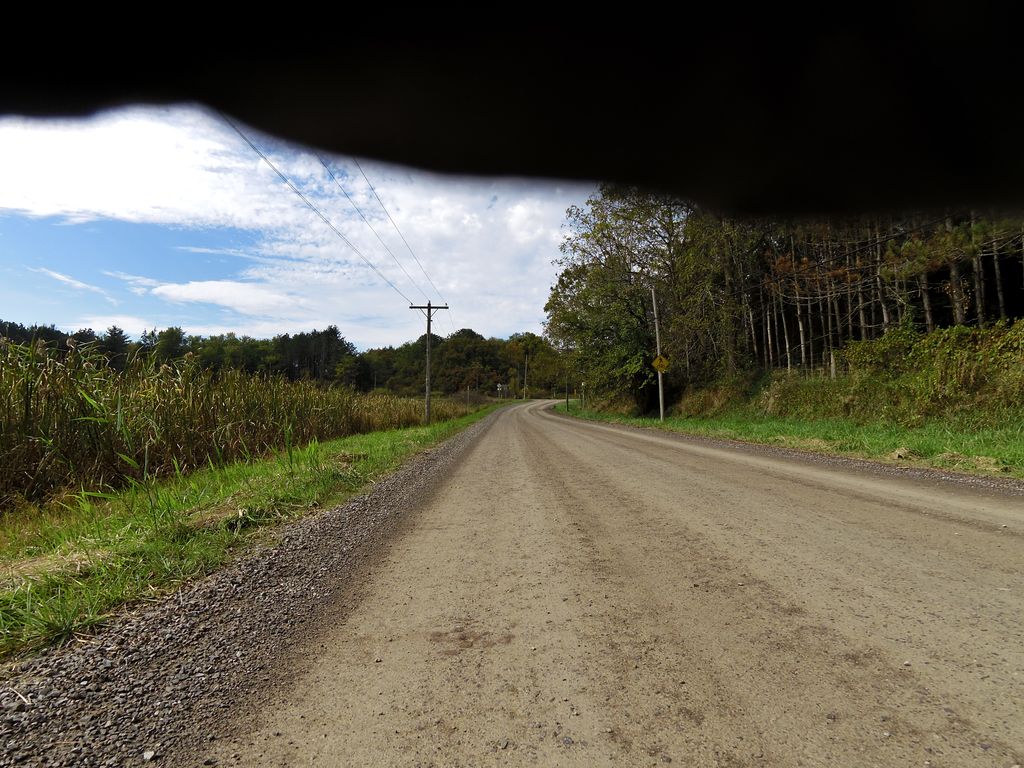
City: hamilton